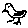
Label: bird